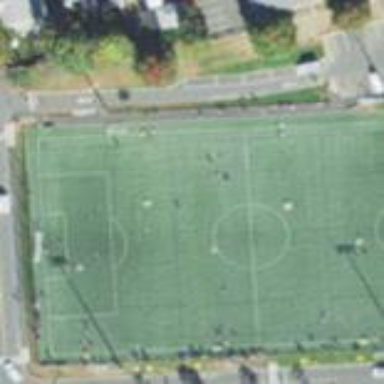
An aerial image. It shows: Soccer pitch designated for leisure and sports activities.